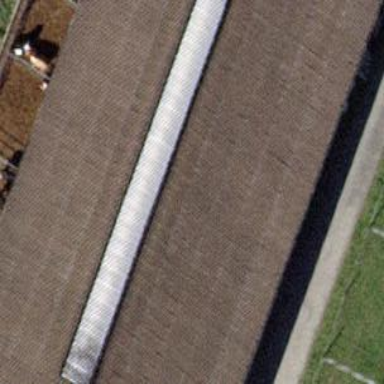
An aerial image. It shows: Farm auxiliary building with gabled roof.